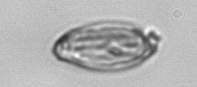
Label: Katodinium_or_Torodinium